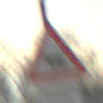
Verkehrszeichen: ViehtriebRechts
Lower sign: HinweiseAufGefahrenDurchVerbaleAngabe4
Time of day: MorningAfternoon
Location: Outdoor (Suburban)
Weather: PartlyCloudy
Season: NotSpecified
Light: Natural